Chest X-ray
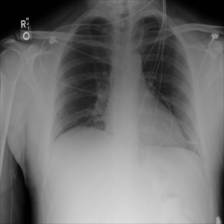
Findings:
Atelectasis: negative
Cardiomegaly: negative
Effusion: negative
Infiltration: negative
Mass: negative
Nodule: negative
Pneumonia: negative
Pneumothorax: negative
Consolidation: negative
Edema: negative
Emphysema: negative
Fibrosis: negative
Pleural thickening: negative
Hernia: negative